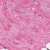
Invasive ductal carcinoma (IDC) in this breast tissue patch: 0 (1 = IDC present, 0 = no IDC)